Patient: sex M, age 46
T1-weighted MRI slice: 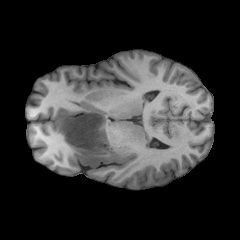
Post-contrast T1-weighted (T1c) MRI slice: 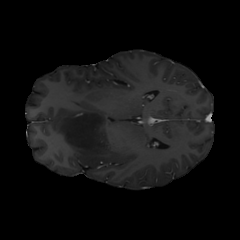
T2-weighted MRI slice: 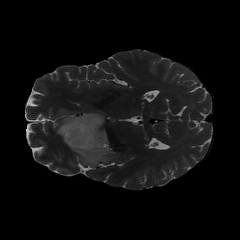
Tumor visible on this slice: yes
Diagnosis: Astrocytoma, IDH-mutant
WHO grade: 2